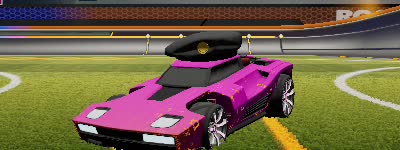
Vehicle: breakout